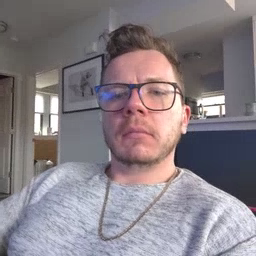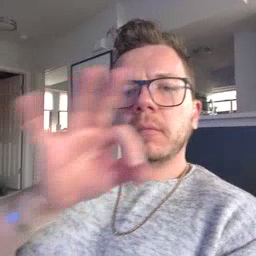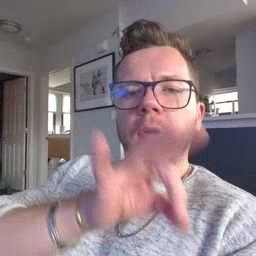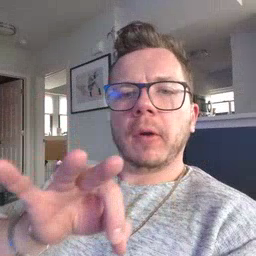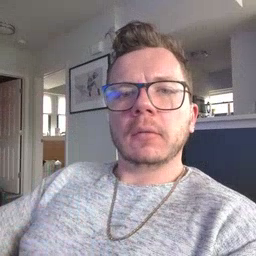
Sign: frenchfries